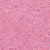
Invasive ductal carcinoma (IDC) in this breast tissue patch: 0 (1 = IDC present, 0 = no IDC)